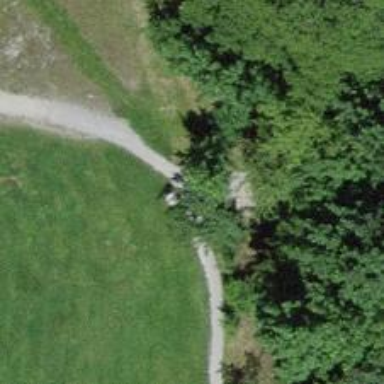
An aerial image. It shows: Unpaved footway.